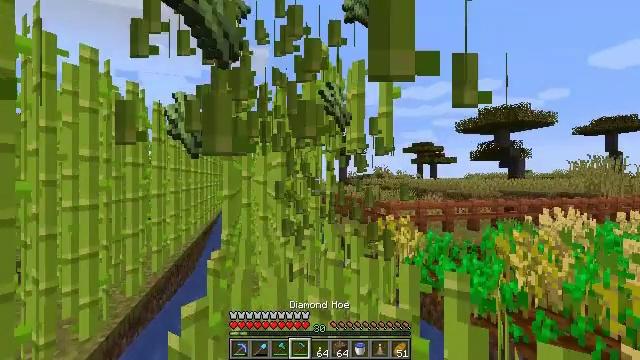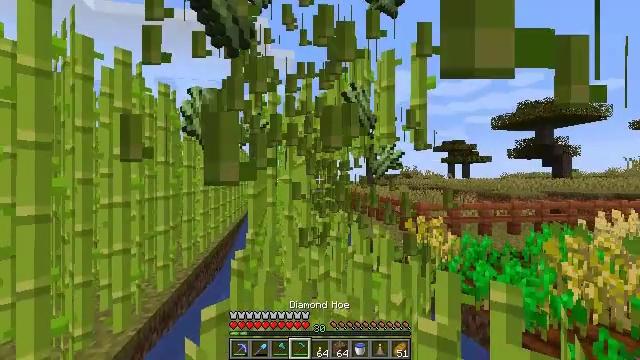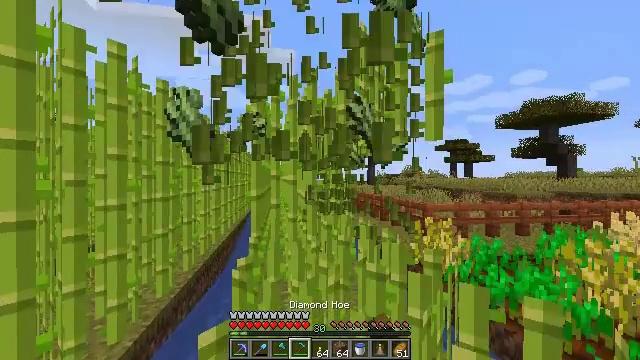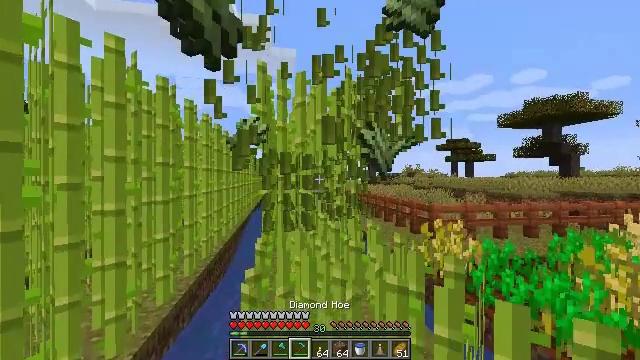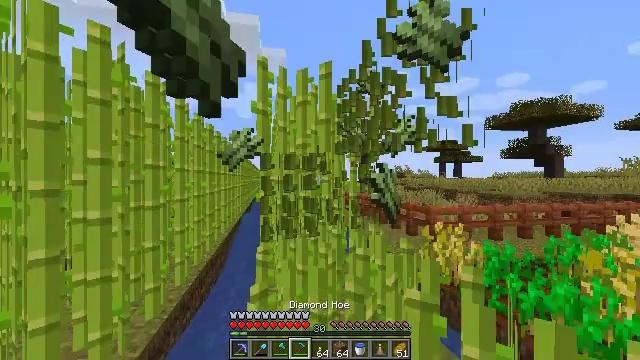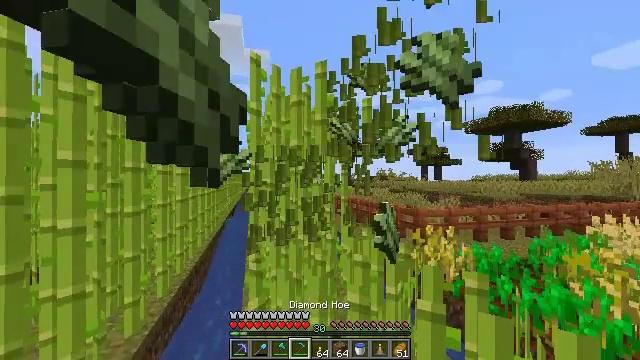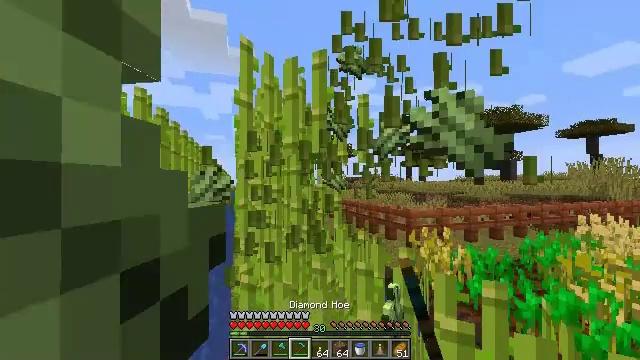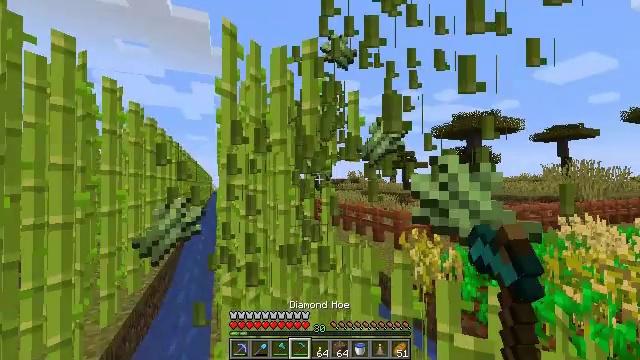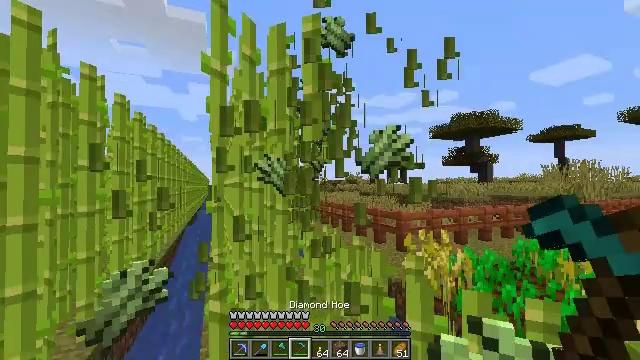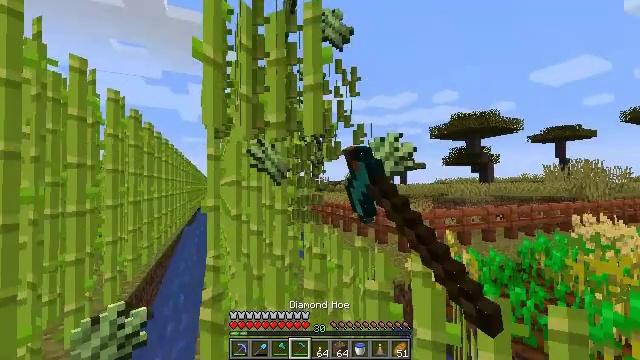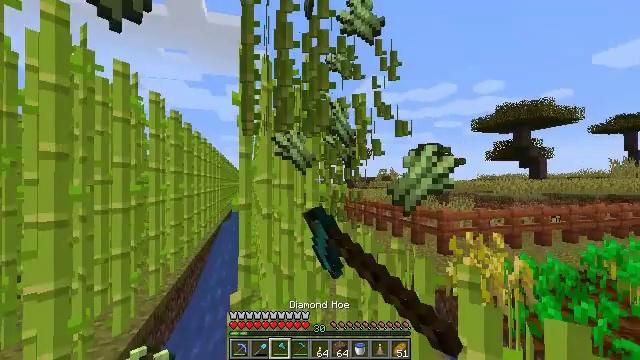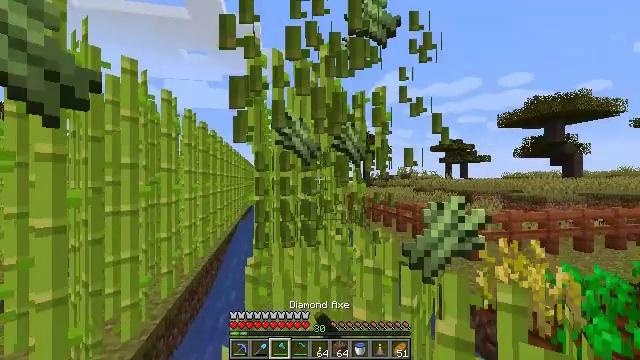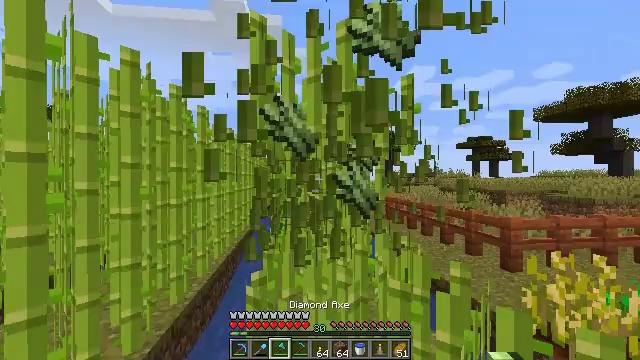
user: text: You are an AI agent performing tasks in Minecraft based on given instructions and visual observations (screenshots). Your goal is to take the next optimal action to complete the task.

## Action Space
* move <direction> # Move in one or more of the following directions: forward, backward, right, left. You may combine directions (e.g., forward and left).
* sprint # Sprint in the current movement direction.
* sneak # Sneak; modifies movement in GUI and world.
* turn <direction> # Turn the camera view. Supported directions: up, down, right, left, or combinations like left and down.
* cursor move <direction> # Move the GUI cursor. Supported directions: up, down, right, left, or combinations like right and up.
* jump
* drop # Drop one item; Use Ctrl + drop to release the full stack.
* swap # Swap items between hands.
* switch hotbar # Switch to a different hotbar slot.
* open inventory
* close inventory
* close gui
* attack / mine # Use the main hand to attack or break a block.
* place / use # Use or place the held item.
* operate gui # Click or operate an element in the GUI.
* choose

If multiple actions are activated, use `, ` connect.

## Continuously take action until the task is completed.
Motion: motion action
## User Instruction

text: Gather sugar cane for crafting.
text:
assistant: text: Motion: move forward and move left, turn left, attack / mine
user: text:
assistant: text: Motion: move forward and move left, attack / mine
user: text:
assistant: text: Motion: move forward and move left, attack / mine
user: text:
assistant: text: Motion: move forward and move left, turn right, attack / mine
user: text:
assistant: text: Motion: move forward, turn right, attack / mine
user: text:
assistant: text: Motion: move forward, turn right, attack / mine
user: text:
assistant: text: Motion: move forward, turn right, attack / mine
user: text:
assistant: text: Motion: move forward, attack / mine
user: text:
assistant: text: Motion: move forward, attack / mine
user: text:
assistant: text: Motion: move forward, turn left, attack / mine, switch to hotbar 3
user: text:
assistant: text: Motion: move forward, turn left, attack / mine, switch to hotbar 3
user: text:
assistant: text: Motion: move forward, turn left, attack / mine
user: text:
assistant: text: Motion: attack / mine